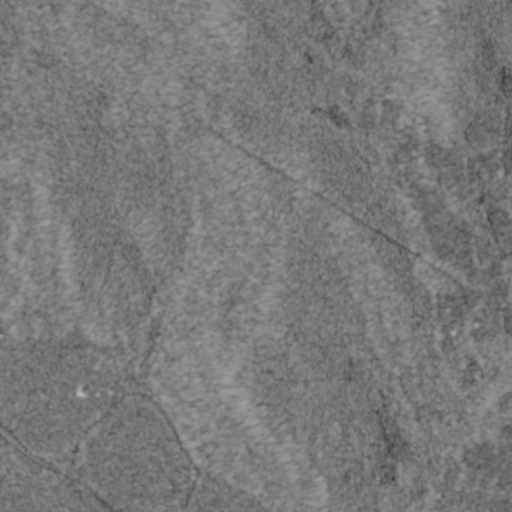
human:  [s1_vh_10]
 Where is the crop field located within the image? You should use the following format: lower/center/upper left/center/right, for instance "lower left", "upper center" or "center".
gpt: The crop field is located in the lower center of the image.
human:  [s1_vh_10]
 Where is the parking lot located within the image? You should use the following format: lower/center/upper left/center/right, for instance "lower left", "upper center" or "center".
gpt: The parking lot is located in the lower left of the image.
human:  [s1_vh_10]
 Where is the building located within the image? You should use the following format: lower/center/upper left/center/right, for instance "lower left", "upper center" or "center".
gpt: The building is located in the lower of the image.
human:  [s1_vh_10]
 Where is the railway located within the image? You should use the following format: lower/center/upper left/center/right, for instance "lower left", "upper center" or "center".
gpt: The railway is located in the lower left of the image.
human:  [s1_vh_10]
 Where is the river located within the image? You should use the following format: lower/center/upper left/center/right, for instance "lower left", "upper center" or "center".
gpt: The river is located in the lower left of the image.
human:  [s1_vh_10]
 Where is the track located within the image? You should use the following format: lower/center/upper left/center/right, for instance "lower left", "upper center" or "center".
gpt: There is no track in the image.

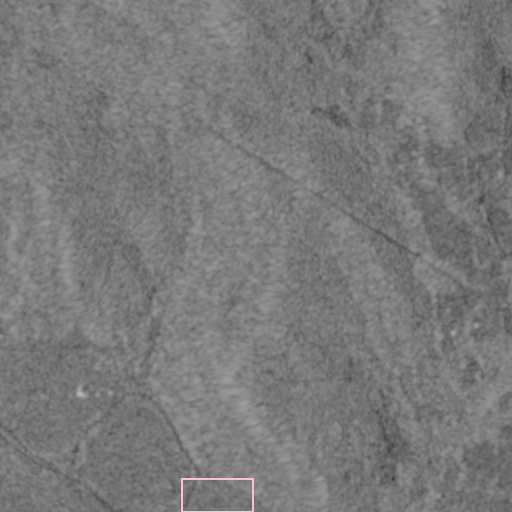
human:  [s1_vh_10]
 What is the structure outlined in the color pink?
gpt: The structure outlined in pink is a crop field.
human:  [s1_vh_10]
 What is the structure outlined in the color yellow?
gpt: There is no yellow outline.